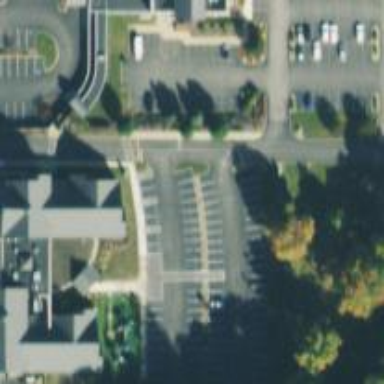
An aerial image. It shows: Parking space.